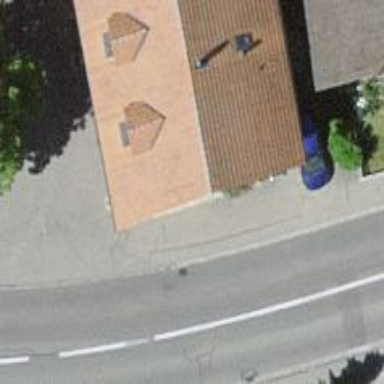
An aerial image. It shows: Bus stop along the road.